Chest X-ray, PA view. Patient: 44 years old, sex M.
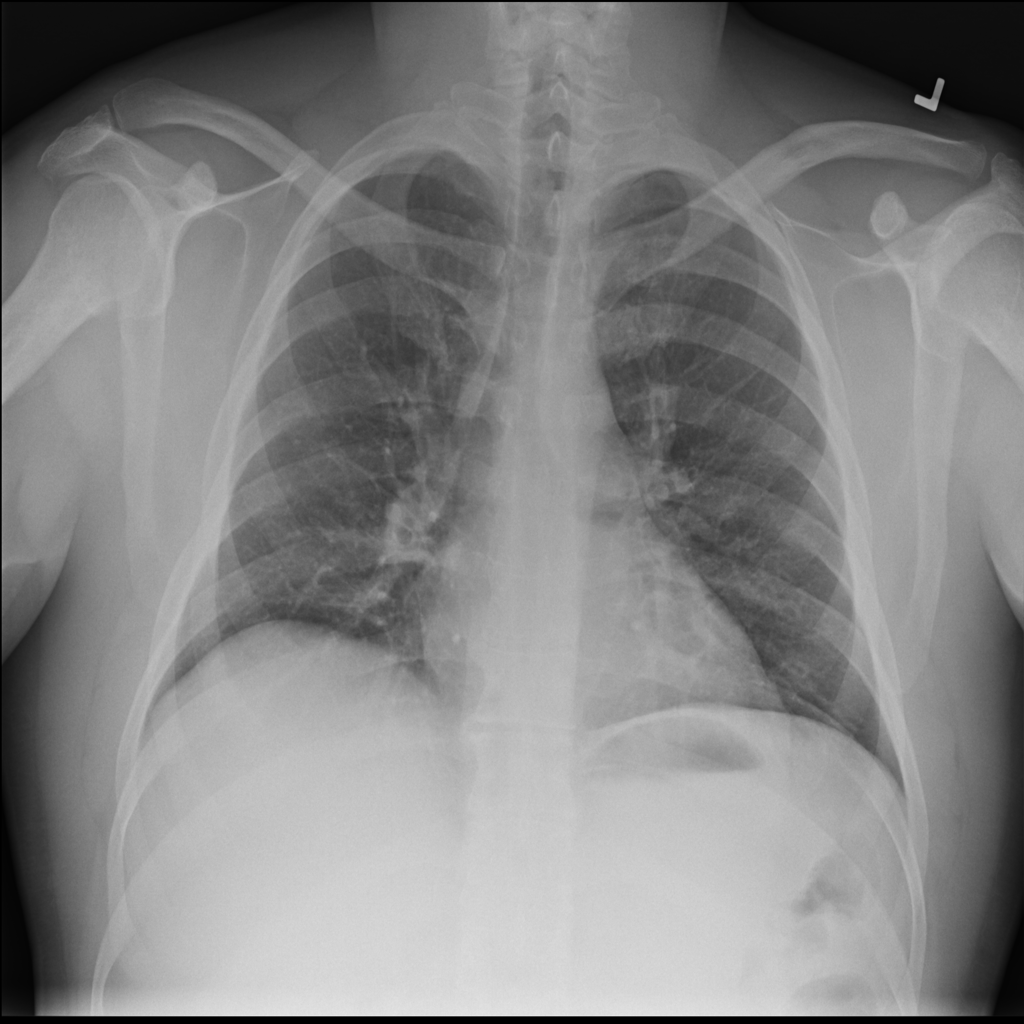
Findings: No Finding